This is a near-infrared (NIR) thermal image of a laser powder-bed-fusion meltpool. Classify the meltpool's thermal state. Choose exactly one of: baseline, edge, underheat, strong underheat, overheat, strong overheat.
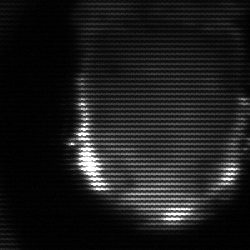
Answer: baseline